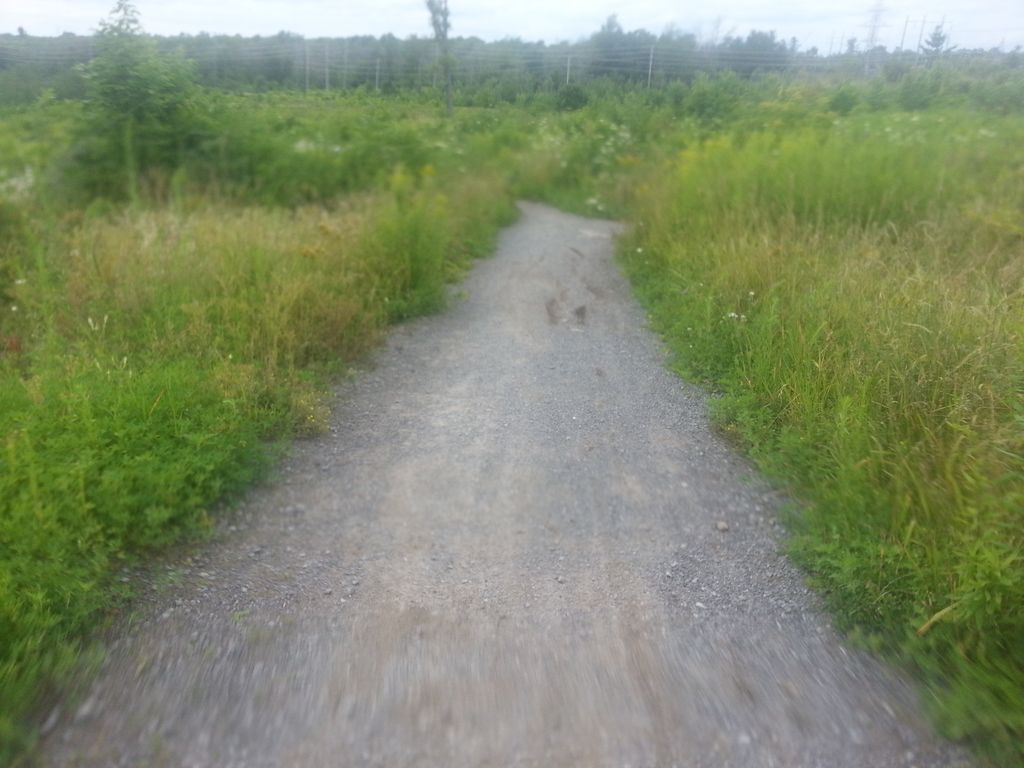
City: ottawa-gatineau